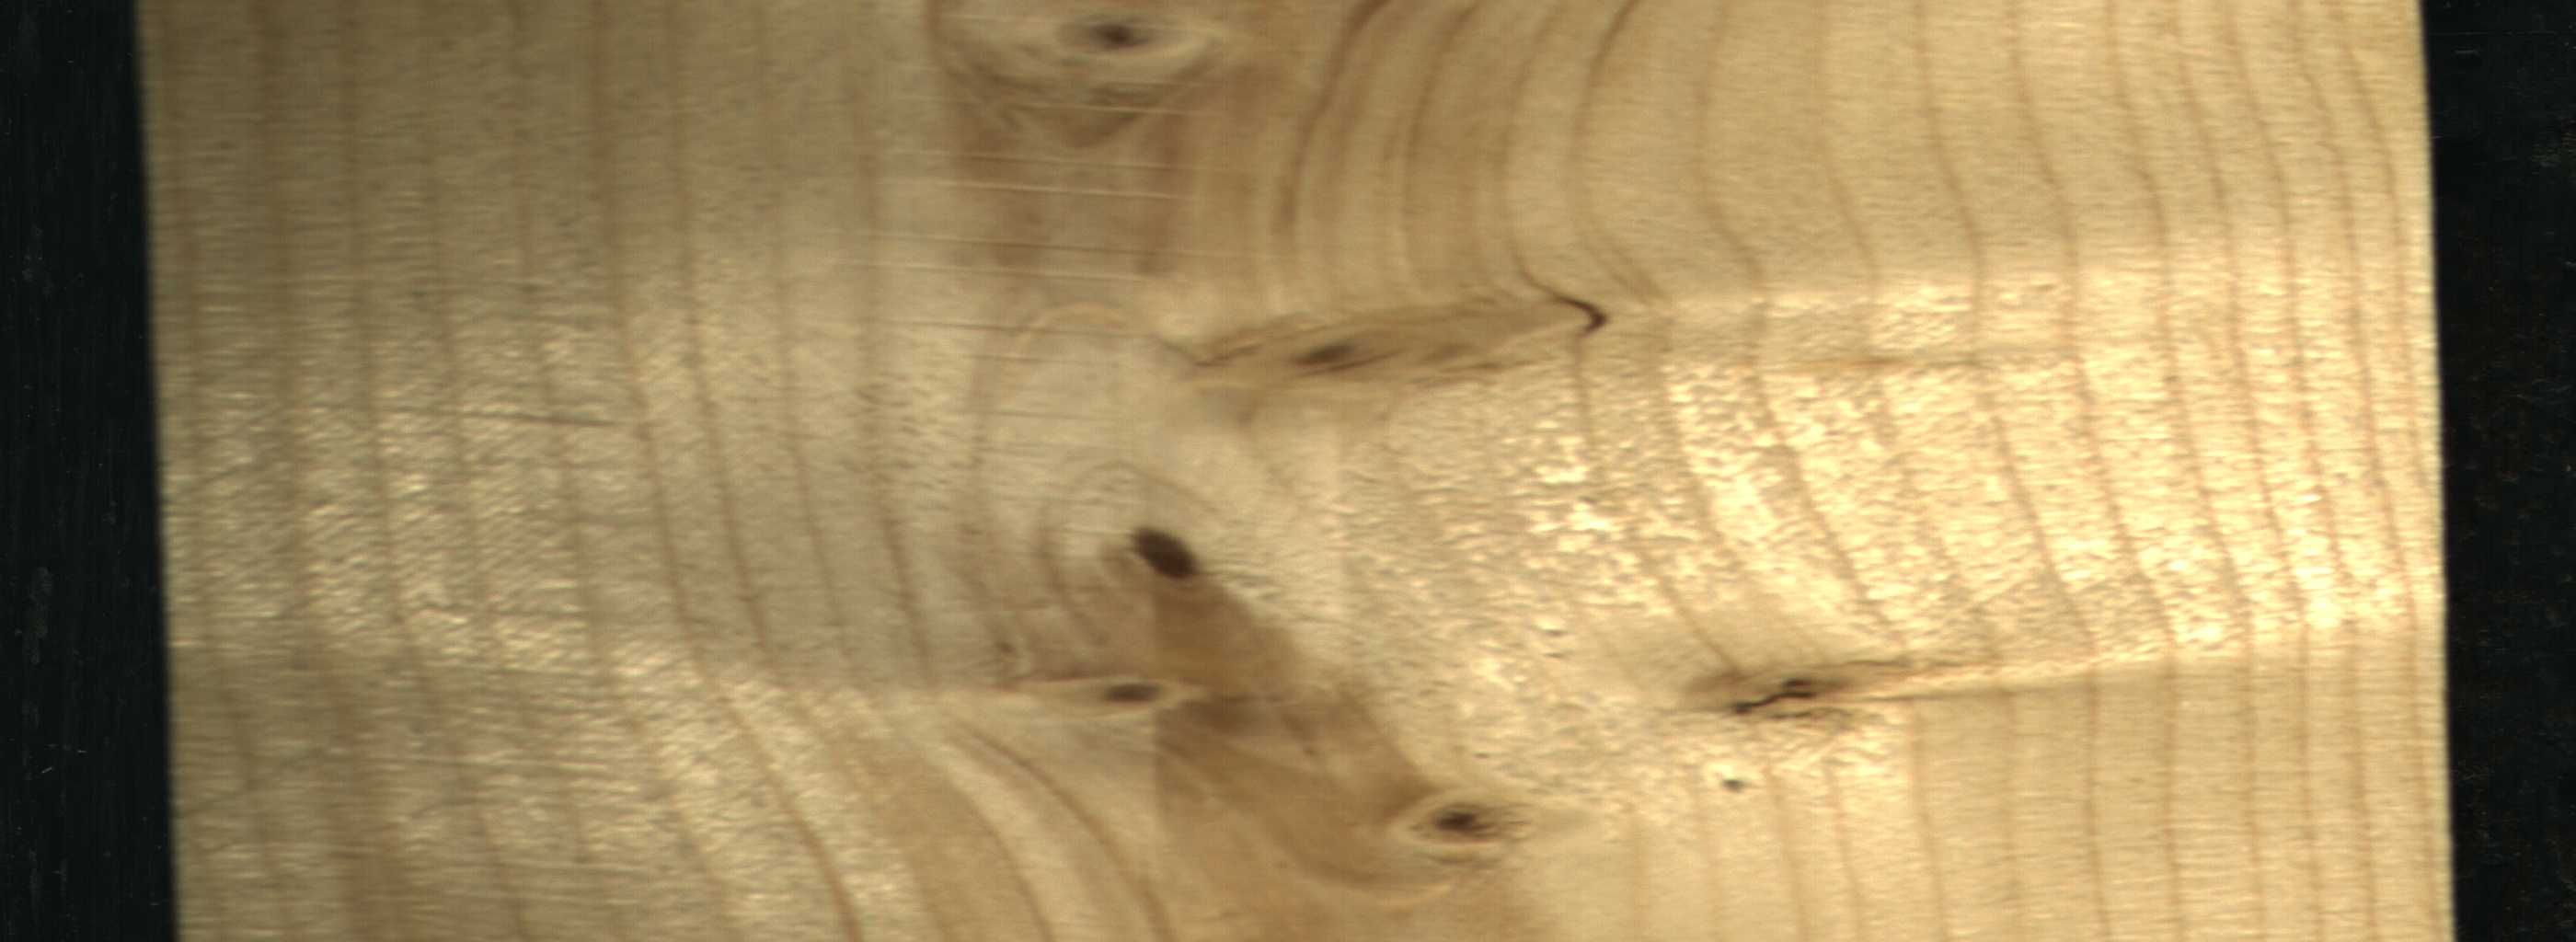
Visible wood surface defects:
Marrow
Live_Knot
Live_Knot
Live_Knot
Live_Knot
Live_Knot